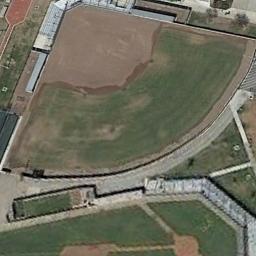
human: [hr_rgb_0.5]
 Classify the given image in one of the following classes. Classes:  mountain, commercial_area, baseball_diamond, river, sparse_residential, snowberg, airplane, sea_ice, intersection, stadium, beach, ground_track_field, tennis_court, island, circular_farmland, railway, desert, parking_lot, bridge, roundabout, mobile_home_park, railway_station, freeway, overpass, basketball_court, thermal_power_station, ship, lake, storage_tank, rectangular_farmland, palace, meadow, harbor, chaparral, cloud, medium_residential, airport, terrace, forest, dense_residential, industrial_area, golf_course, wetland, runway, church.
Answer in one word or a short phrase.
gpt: baseball_diamond